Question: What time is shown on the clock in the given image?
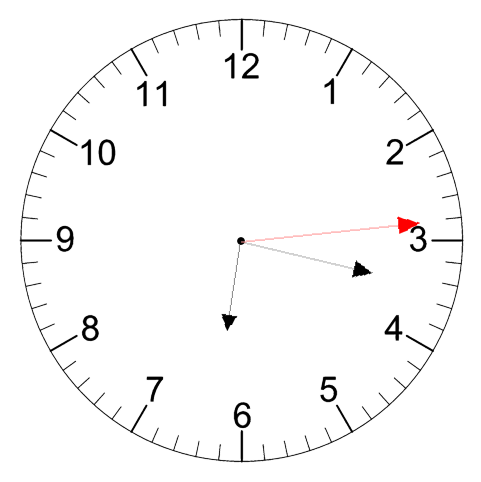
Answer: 06:17:14